Aerial crown-view tile of a tropical tree (Barro Colorado Island, Panama), acquired 20250715:
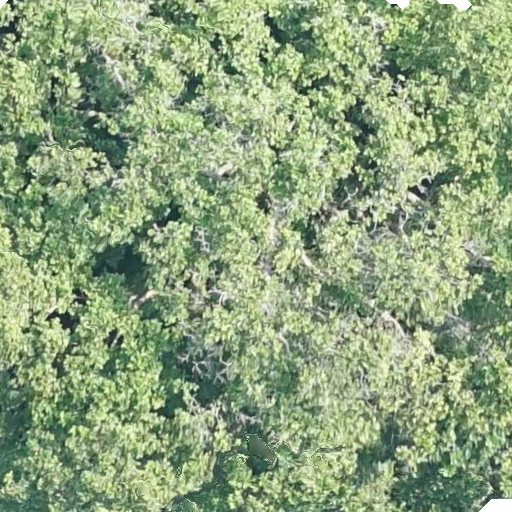
Species: Anacardium excelsum
GBIF accepted scientific name: Anacardium excelsum
Crown area: 581.272 m²